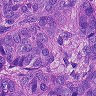
Metastatic tissue present: yes